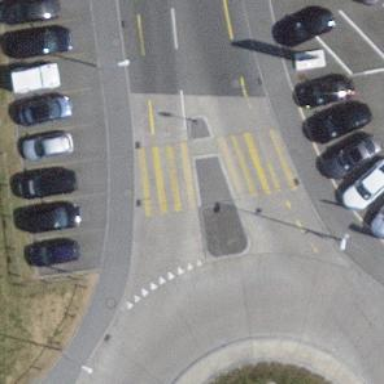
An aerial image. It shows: Crossing on footway marked with zebra stripes.